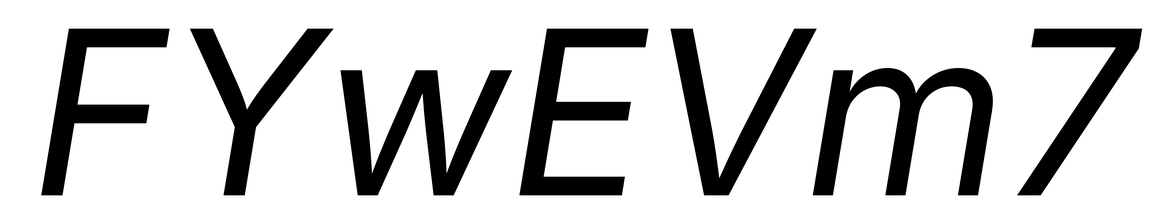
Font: Inter-Italic_Italic